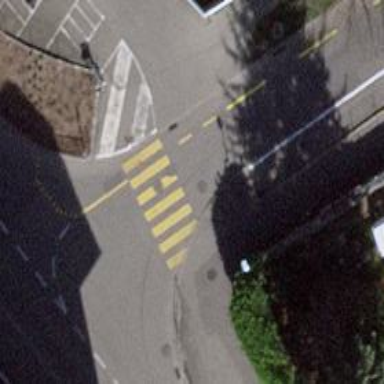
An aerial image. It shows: Marked crossing with zebra markings.